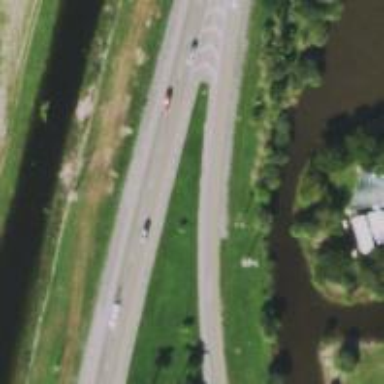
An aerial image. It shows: Asphalt motorway link.